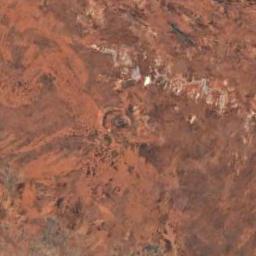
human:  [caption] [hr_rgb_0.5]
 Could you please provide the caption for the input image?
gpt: The desert has orange soil and some rocks and the desert terrain is rugged .

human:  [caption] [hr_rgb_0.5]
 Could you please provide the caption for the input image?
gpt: The desert is on the hill full of yellow sand .

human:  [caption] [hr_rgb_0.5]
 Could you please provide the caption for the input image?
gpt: There are many lines in the desert .

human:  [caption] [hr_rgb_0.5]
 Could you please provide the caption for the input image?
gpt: This is a orange desert with brown gullys .

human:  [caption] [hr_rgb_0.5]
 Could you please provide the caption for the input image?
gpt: A brown desert covered with bare land .